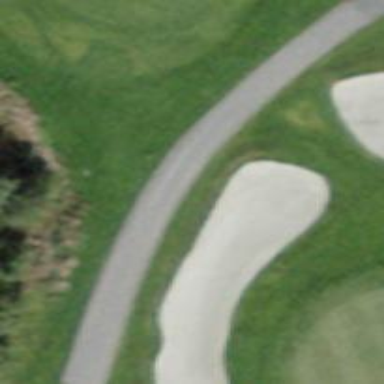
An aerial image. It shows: Golf bunker.